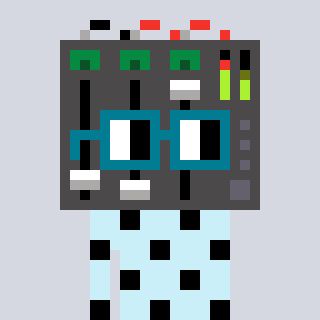
a pixel art character with square dark green glasses, a mixer-shaped head and a cold-colored body on a cool background